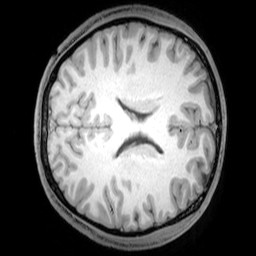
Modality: T1w
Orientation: axial
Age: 20
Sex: male
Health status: healthy
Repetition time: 0.081 s
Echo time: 0.037 s